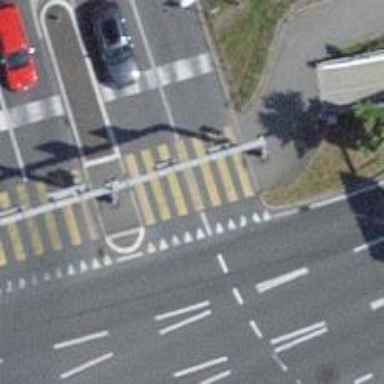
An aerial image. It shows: Kerb barrier.